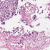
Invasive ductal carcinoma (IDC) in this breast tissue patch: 0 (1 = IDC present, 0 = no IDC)